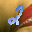
Label: 2